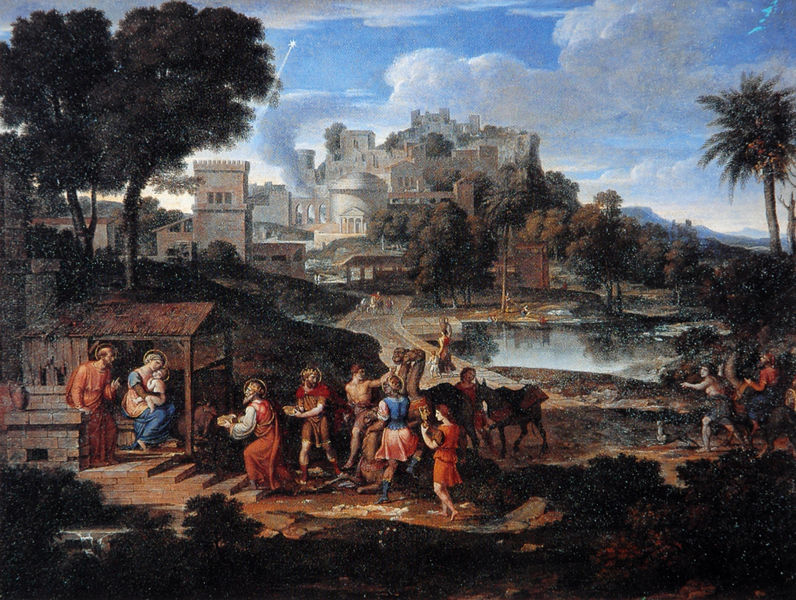
Titel: Landschaft mit der Anbetung der Hl. Drei Könige
Künstler: Joseph Anton Koch
Standort: Innsbruck
Institution: Tiroler Landesmuseum Ferdinandeum
Schlagwörter: baum, blau, dunkel, gemälde, himmel, mann, meer, schatten, wasser, weiß, wolken, bäume, grün, landschaft, menschen, see, stadt, teich, ufer, braun, grau, licht, männer, orange, straße, dach, haus, hund, rot, tiere, weg, wolke, malerei, diener, öl, feld, häuser, brücke, hütte, kirche, gold, drei, familie, kind, mutter, bauern, esel, pferd, pferde, nachthimmel, schweif, farbig, hafen, romantik, könig, palme, stufen, zinnen, ruine, schaf, antike, burg, orient, türme, stern, festung, jungfrau, dattel, pantheon, himme, heiligenschein, nimbus, christus, jesus, jesus christus, weihrauch, stall, palmen, könige, tempel, verblauung, heilige, ankunft, maria, madonna, anbetung, israel, jerusalem, jesu, mutter gottes, ochse, gabe, hirte, hirten, schäfer, christentum, weise, josef, joseph, geburt, krippe, weihnachten, ochs, gottesmutter, kamel, magier, heilige familie, jesuskind, büttner, weisen, heiligenscheine, geschenke, caspar, gaben, morgenland, komet, evangelium, burgberg, kamele, astronom, bethlehem, betlehem, drei könige, heilige drei könige, balthasar, melchior, anbetung der könige, morgenstern, nazareth, unsere liebe frau, heilige maria, christkind, heilge familie, heilihe familie, jurusalem, magir, stern von bethlehem, drei weise, tach, madonna mit dem kind, heiligen drei könige, osef, belehem, zerfallene hütte, zerfallene hütte davids, gottesgebärerin, maria von nazaret, mara…, heiligen die weisen